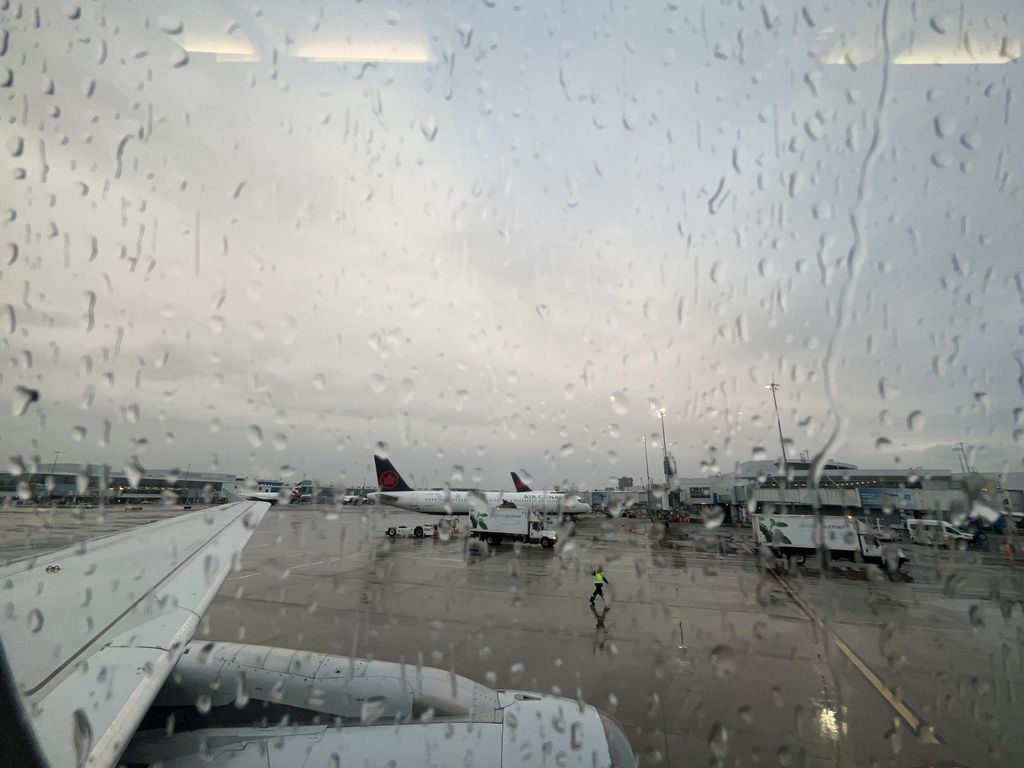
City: vancouver